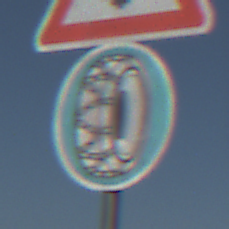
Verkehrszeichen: SchneekettenVorgeschrieben
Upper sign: SchneeOderEisglaette
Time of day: MorningAfternoon
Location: Outdoor (Nature)
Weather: Clear
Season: NotSpecified
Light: Natural